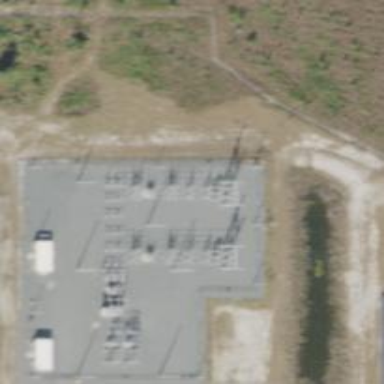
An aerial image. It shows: Switch used for power control.